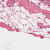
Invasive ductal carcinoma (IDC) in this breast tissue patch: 0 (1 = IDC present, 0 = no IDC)